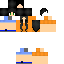
A female human skin with dark skin, wearing brown long hair dressed in a blue hoodie and blue pants, featuring a closed mouth.